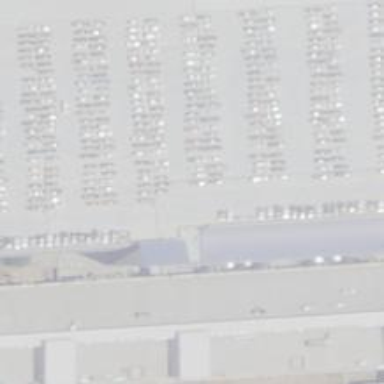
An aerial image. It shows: Car rental service.